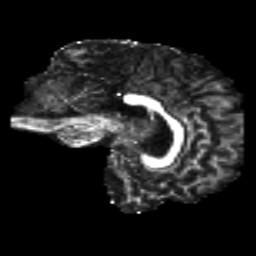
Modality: FA
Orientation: sagittal
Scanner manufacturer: siemens
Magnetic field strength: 3 T
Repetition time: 4.16 s
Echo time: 0.0806 s